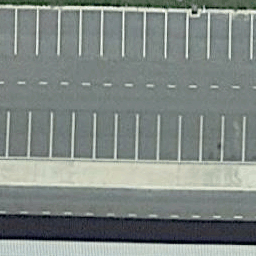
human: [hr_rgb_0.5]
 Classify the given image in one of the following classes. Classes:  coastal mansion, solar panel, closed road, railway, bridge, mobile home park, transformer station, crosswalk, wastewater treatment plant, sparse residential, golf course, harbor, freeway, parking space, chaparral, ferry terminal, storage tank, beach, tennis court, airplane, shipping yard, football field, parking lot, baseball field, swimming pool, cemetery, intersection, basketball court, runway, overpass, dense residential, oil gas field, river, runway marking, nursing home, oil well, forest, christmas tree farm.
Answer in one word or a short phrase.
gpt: parking space